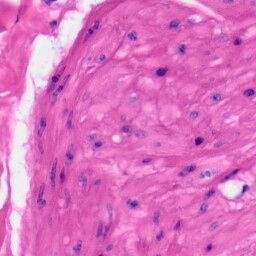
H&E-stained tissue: Skin